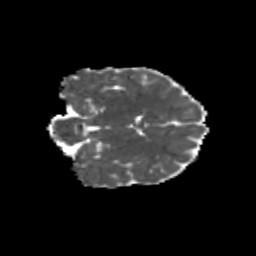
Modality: MD
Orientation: coronal
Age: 9
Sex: female
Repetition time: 9.512 s
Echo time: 0.089 s